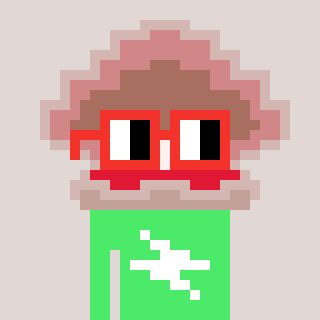
a pixel art character with square red glasses, a oyster-shaped head and a teal-colored body on a warm background